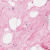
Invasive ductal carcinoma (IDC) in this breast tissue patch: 0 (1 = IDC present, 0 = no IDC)